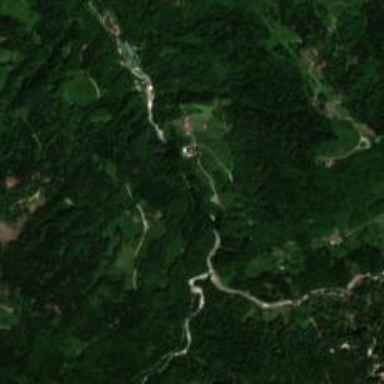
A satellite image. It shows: Breathtaking gorge in its natural beauty.